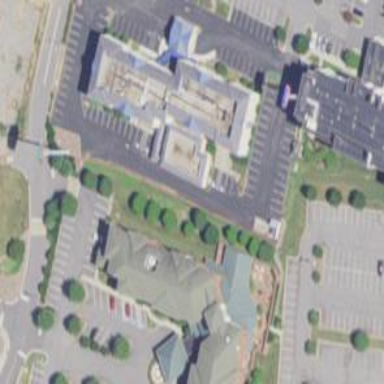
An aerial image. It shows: Hotel building.